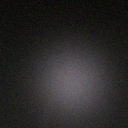
Screen state: off